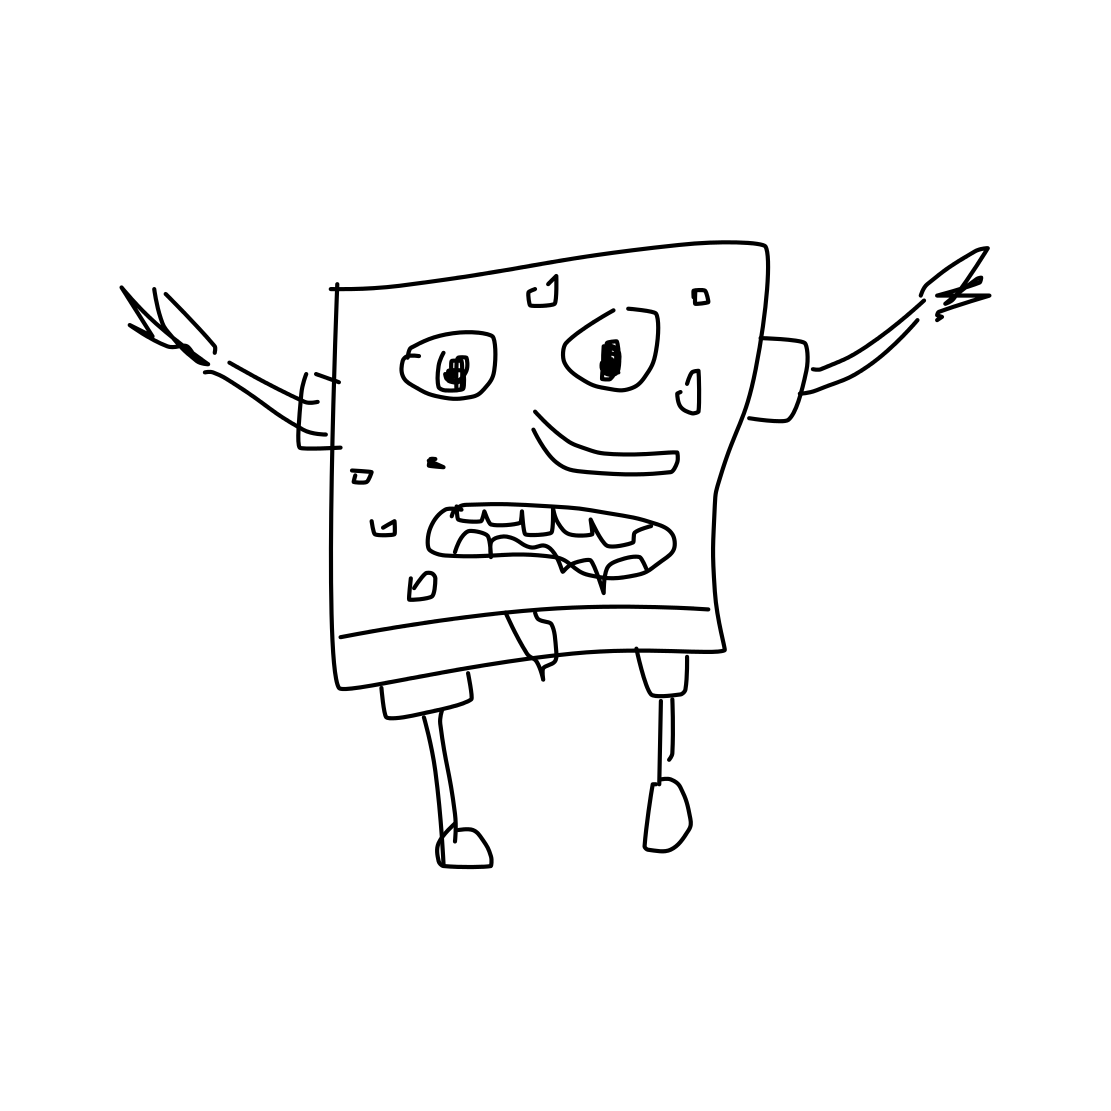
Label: sponge bob